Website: bh-photo
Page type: store-pickup
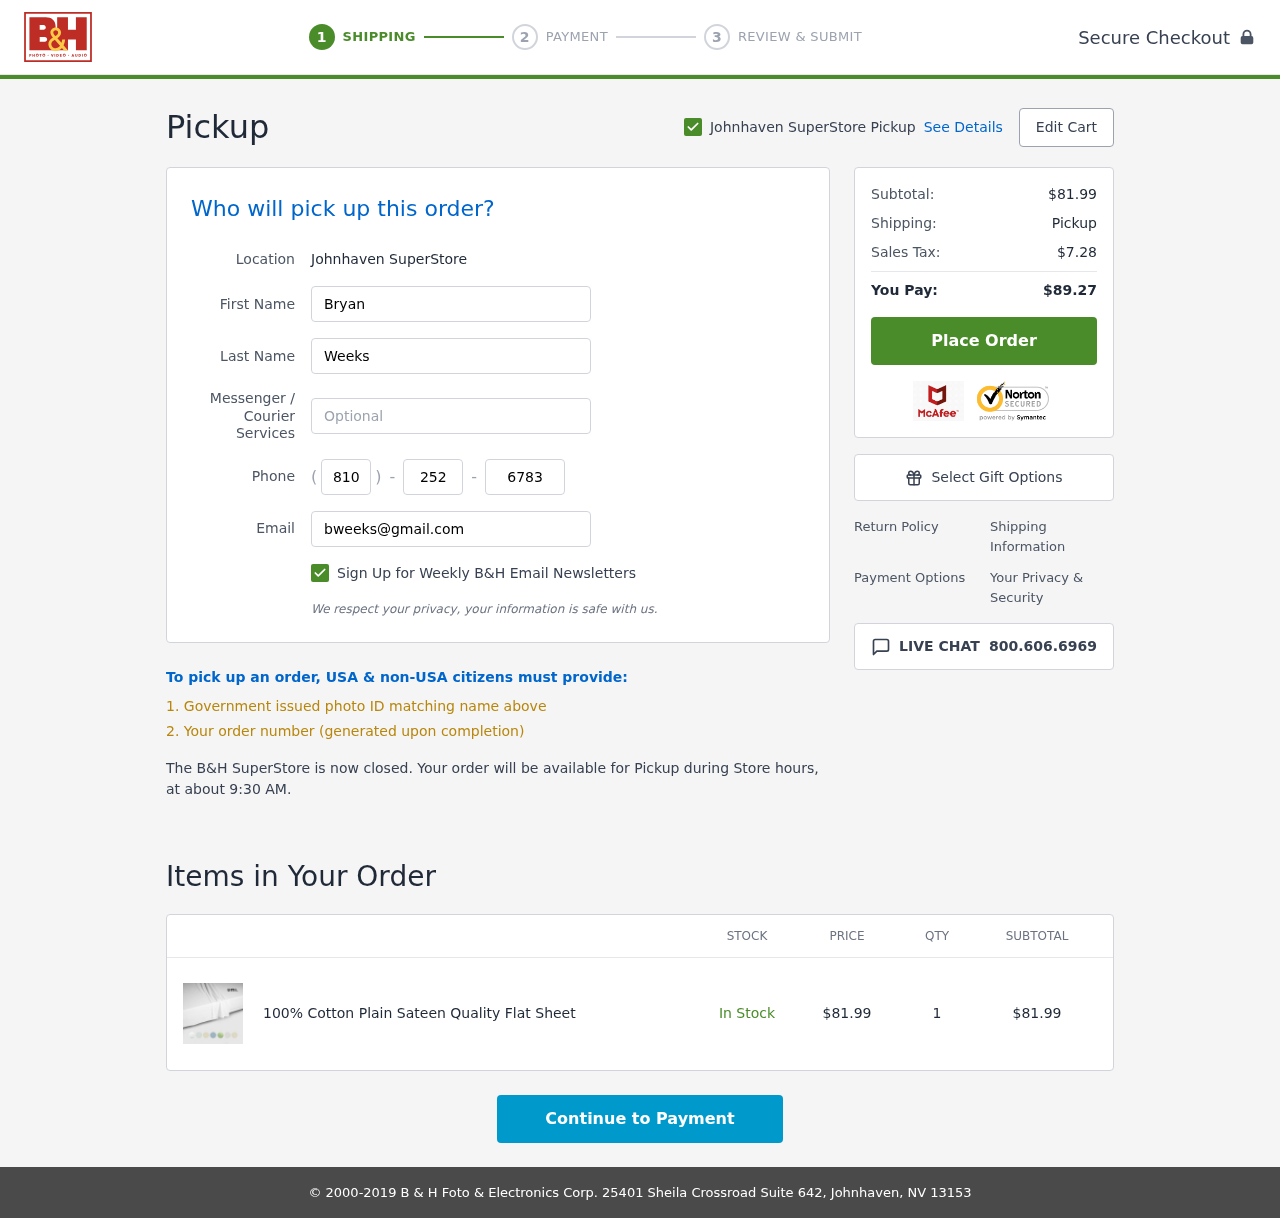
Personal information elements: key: PII_EMAIL
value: bweeks@gmail.com
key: PII_FIRSTNAME
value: Bryan
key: PII_LASTNAME
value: Weeks
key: PII_LOCATION1_CITY
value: Johnhaven SuperStore Pickup
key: PII_LOCATION1_CITY
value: Johnhaven SuperStore
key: PII_PHONE_AREA
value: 810
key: PII_PHONE_PREFIX
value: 252
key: PII_PHONE_SUFFIX
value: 6783
Product elements: key: PRODUCT1_NAME
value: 100% Cotton Plain Sateen Quality Flat Sheet
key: PRODUCT1_PRICE
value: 81.99
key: PRODUCT1_QUANTITY
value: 1
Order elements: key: ORDER_SUBTOTAL
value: $81.99
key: ORDER_TAX
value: $7.28
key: ORDER_TOTAL
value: $89.27